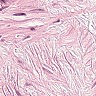
Metastatic tissue present: no